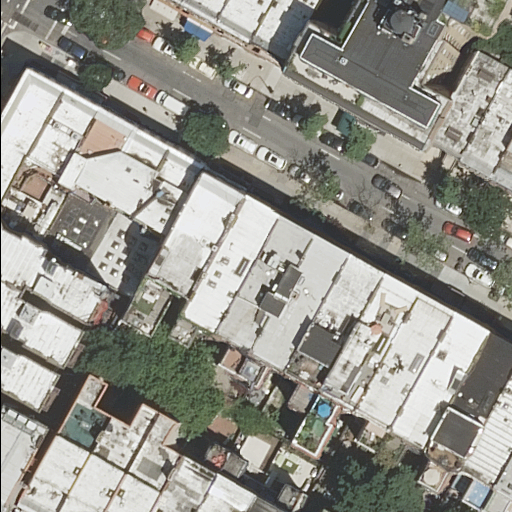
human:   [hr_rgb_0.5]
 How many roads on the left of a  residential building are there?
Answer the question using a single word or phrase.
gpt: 1

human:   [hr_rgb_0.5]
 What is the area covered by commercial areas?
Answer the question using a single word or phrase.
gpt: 0m2

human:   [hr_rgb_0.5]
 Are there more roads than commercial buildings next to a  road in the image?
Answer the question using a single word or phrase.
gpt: yes

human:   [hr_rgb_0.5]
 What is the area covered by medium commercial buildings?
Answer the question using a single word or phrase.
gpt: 0m2

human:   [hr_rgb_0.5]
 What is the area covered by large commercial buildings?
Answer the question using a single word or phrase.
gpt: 0m2

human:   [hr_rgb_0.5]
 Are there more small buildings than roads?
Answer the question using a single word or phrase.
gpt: yes

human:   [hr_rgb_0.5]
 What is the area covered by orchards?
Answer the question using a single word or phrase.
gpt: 0m2

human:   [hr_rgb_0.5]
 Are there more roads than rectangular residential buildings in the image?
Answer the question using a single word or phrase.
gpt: no

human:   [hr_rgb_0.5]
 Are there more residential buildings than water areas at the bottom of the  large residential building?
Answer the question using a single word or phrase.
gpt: yes

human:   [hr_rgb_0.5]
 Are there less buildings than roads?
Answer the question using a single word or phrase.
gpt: no

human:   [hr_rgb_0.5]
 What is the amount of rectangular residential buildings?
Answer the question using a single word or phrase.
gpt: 15

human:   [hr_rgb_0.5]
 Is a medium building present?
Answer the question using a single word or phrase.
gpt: yes

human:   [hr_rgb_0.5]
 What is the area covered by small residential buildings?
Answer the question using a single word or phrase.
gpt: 344m2

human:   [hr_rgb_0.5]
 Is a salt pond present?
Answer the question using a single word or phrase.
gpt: no

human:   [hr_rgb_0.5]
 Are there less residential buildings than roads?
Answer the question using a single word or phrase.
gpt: no

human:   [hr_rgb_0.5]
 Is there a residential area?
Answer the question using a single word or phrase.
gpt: no

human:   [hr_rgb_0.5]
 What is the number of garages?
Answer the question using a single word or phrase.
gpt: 0

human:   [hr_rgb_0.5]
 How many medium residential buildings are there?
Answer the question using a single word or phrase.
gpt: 22

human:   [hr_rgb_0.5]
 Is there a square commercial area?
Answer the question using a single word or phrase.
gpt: no

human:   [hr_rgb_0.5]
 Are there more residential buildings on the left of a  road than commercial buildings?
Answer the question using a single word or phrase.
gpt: yes

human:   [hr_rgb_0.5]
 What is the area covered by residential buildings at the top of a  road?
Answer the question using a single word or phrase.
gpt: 934m2

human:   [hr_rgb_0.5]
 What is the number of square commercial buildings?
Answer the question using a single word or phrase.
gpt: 0

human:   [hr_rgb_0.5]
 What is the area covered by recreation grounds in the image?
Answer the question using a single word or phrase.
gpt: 0m2

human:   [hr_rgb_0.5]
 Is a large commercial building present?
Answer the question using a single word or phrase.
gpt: no

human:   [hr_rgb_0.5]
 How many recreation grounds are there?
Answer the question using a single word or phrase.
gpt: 0

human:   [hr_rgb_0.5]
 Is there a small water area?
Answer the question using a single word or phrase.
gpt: no

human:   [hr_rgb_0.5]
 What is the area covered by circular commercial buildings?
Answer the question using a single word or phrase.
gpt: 0m2

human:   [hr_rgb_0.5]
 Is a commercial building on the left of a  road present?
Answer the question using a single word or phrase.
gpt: no

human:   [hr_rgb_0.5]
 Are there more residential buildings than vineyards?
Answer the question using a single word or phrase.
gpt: yes

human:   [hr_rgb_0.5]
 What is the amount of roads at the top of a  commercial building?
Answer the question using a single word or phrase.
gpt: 0

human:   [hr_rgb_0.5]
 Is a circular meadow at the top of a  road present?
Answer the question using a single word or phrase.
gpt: no

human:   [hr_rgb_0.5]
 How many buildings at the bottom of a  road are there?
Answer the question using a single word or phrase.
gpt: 25

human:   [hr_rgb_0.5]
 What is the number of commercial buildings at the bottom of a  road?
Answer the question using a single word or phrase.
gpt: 0

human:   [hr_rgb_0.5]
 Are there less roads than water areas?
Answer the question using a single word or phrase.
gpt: no

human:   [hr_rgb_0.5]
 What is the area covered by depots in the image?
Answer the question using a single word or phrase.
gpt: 0m2

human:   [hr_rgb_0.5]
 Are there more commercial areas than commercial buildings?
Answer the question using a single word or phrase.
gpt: no